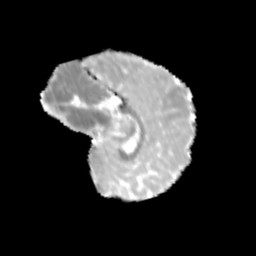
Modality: MD
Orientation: sagittal
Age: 9
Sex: male
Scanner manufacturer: siemens
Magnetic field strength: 3 T
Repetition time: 3.8 s
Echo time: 0.07 s